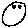
Label: moon